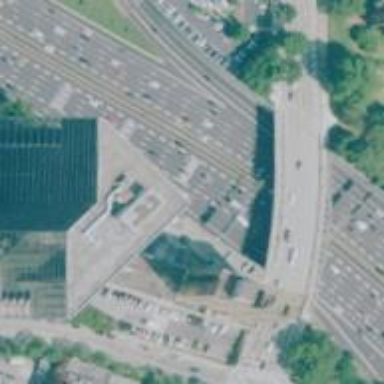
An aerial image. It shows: Motorway junction.